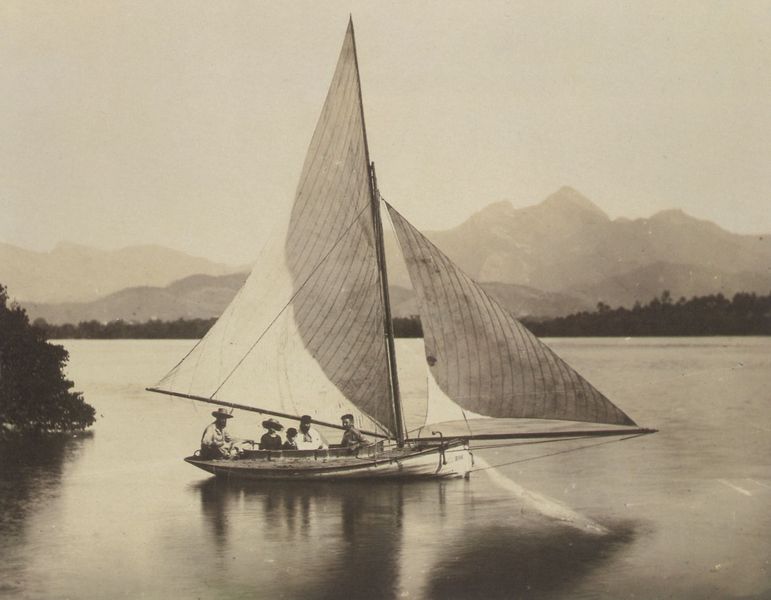
Titel: Segelpartie in der Bucht von Guanabara, Rio
Künstler: Marc Ferrez
Standort: Rio de Janeiro
Institution: Sammlung Gilberto Ferrez
Schlagwörter: baum, berg, dunkel, himmel, mann, meer, schatten, wasser, weiß, bäume, dreieck, frauen, landschaft, menschen, see, sitzen, ufer, braun, frau, grau, hell, hintergrund, holz, hut, hüte, licht, männer, schwarz, mensch, fünf, natur, spiegelung, gewässer, sonne, land, familie, kind, wald, boot, kinder, segel, segelboot, wellen, umrisse, zwei, mast, segelschiff, berge, gebirge, bergkette, dunst, nebel, ausflug, idylle, ausleger, gestreift, streifen, unscharf, segeln, foto, fotografie, photographie, alpen, wälder, landzunge, photo, verschwommen, gewebe, gebirgskette, gebrige, rah, chimsee, insassen, zugspitze